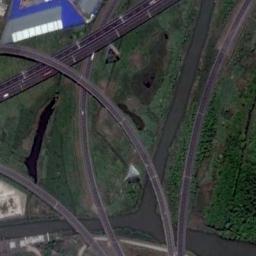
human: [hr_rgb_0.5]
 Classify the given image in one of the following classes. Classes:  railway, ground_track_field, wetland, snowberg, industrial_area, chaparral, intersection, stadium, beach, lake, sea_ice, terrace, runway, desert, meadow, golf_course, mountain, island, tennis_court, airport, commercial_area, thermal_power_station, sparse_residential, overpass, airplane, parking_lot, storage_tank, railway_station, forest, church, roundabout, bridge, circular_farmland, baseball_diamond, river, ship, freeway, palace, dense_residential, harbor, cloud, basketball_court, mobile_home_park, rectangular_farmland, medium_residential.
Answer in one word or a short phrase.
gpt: overpass